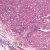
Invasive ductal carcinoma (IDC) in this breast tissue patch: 1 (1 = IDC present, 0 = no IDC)